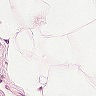
Metastatic tissue present: no